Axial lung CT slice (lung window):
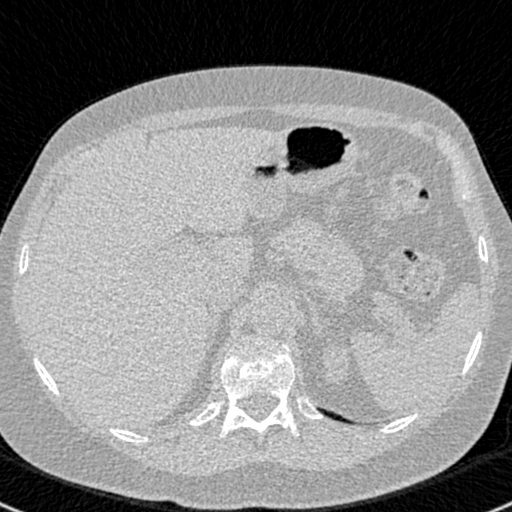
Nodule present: no